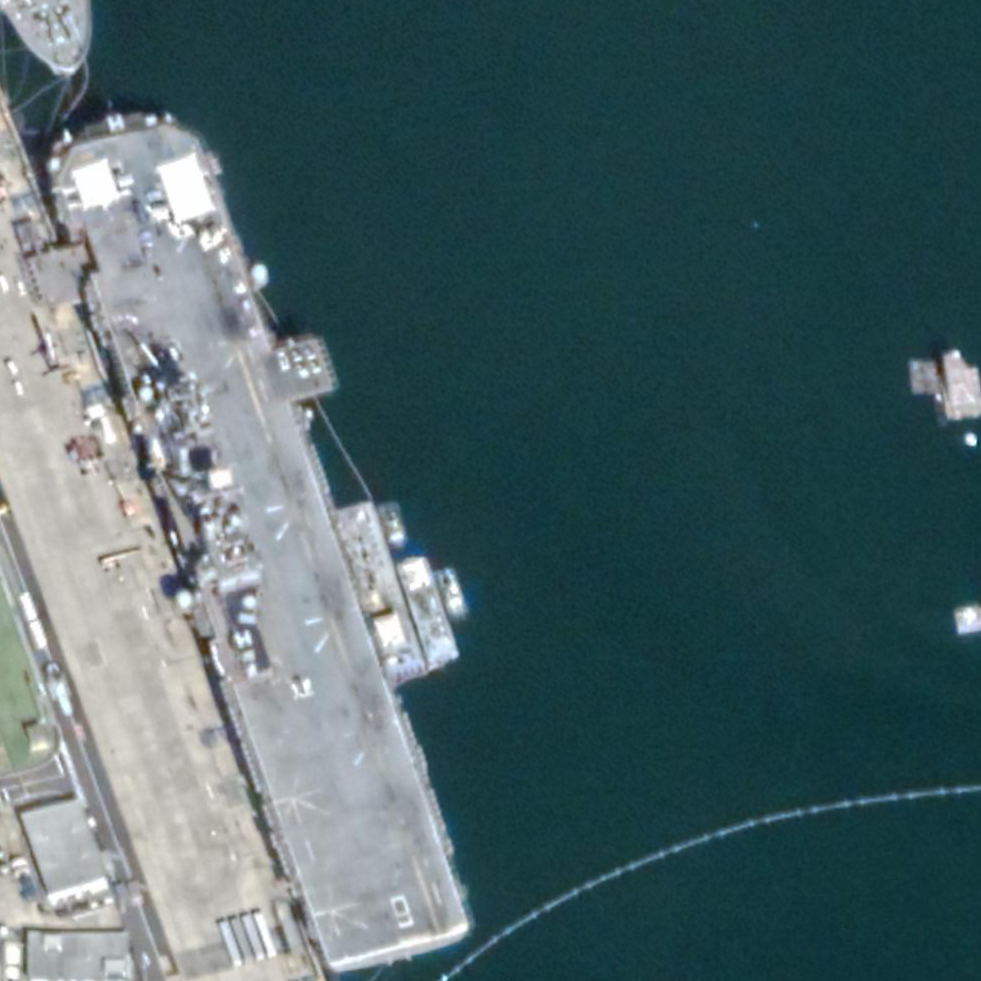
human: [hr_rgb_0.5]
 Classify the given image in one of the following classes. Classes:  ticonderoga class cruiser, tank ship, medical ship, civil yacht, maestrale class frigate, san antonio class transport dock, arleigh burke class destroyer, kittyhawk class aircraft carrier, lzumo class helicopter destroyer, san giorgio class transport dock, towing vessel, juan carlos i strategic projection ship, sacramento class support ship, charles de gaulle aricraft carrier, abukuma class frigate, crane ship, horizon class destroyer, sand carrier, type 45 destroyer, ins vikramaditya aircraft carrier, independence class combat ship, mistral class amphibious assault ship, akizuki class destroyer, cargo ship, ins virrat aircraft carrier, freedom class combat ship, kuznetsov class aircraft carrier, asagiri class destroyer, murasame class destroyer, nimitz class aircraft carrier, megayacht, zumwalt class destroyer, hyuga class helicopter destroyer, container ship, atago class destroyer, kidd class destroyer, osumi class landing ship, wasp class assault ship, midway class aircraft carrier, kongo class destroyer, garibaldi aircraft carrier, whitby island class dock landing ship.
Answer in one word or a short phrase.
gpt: Wasp class assault ship